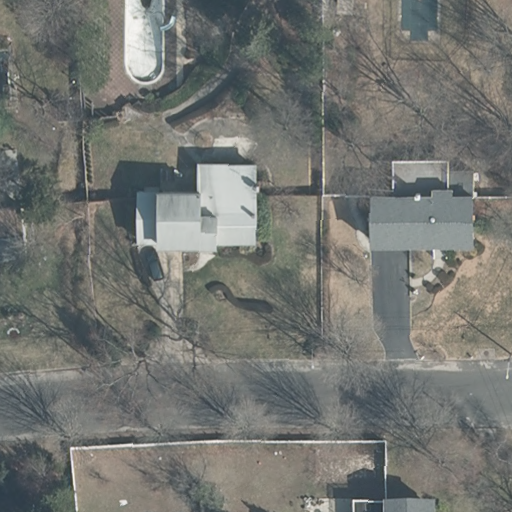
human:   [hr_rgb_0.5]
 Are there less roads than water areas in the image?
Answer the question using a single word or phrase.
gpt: no

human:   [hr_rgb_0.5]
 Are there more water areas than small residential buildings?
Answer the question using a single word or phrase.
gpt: no

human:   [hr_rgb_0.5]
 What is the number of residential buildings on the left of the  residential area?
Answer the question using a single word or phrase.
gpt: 0

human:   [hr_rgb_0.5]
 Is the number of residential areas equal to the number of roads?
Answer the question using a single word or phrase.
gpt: yes

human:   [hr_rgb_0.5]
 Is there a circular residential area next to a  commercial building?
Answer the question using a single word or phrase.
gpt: no

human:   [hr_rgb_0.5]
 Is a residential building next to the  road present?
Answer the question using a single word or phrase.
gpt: yes

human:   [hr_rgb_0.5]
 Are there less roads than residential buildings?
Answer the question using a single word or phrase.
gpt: yes

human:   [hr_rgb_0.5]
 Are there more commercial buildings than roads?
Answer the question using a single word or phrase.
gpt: no

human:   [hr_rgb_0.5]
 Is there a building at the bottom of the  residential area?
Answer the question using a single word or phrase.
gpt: no

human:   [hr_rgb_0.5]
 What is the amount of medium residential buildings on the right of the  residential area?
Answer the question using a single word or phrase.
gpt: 2

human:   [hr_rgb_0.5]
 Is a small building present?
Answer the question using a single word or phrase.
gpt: yes

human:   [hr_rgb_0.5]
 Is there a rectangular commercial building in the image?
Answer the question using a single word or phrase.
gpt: no

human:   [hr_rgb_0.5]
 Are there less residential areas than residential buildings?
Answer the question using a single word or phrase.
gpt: yes

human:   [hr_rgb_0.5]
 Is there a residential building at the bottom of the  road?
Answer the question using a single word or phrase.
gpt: yes

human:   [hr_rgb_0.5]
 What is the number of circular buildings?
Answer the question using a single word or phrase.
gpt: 0

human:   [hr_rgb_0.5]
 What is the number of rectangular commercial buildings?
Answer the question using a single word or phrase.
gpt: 0

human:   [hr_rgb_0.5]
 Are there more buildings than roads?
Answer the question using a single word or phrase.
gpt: yes

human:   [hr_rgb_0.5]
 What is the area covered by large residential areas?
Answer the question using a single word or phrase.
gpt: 9196m2

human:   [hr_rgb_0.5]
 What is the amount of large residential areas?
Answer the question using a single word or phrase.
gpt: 1

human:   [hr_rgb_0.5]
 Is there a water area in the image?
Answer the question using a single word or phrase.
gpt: no

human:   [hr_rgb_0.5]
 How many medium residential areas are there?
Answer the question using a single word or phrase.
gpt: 0

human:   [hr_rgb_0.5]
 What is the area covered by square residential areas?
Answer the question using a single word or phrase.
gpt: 0m2

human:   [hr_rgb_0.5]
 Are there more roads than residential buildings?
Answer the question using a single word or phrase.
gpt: no

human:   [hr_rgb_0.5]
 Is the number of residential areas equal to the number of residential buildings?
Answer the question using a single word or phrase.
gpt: no

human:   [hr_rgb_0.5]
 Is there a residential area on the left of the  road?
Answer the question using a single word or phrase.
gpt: yes

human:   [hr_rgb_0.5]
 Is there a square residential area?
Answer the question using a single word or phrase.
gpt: no

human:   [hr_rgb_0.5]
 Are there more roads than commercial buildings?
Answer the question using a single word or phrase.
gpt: yes

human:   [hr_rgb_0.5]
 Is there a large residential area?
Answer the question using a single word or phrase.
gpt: yes

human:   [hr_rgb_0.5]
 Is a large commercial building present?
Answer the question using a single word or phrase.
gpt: no

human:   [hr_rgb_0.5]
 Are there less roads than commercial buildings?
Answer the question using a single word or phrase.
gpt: no

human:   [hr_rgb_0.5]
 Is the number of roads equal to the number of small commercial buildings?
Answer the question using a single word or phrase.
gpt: no

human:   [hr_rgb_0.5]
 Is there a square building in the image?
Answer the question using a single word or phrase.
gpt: no

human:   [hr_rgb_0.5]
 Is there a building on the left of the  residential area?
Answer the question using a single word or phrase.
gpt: no

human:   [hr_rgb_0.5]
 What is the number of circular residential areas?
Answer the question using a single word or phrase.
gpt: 0

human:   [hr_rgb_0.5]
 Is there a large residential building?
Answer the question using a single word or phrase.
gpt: no

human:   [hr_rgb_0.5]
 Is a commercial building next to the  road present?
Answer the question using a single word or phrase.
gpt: no